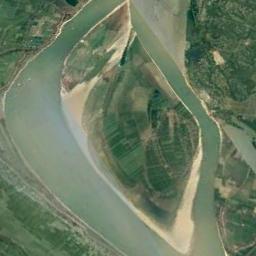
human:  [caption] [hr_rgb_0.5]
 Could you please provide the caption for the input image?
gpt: A shuttle-shaped island surrounded by turquoise waters between the two banks  The island is a green and yellow-brown field .

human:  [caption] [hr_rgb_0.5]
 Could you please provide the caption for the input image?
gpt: The central island with some farmland and the color of the river is green .

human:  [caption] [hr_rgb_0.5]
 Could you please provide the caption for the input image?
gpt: The shape of the island is strange .

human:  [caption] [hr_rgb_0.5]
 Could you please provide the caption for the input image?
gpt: There are many trees on the island .

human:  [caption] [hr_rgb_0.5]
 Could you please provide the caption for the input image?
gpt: There are many green farmlands on the island in a river .